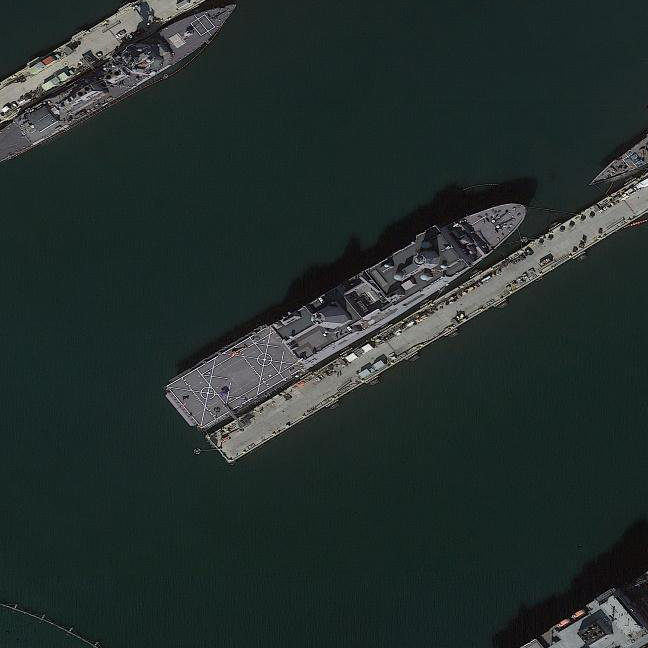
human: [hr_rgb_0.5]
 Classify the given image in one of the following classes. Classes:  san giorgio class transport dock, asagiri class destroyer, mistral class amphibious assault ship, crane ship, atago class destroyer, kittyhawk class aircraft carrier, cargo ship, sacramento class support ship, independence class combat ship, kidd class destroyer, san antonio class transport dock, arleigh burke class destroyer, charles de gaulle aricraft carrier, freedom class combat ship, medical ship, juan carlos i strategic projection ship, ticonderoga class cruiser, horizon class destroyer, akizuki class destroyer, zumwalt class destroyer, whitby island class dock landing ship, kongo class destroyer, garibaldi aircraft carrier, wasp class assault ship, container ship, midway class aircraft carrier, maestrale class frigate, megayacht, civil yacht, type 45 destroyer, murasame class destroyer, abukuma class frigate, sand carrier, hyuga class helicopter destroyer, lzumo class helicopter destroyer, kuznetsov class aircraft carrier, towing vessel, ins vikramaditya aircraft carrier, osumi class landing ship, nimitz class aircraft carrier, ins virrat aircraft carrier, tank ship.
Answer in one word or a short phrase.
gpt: San Antonio class transport dock